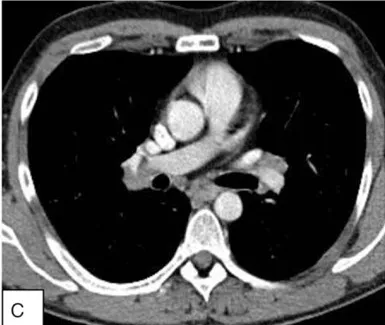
(C) Presence of interbronchial lymph nodes.
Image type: radiology (ct)